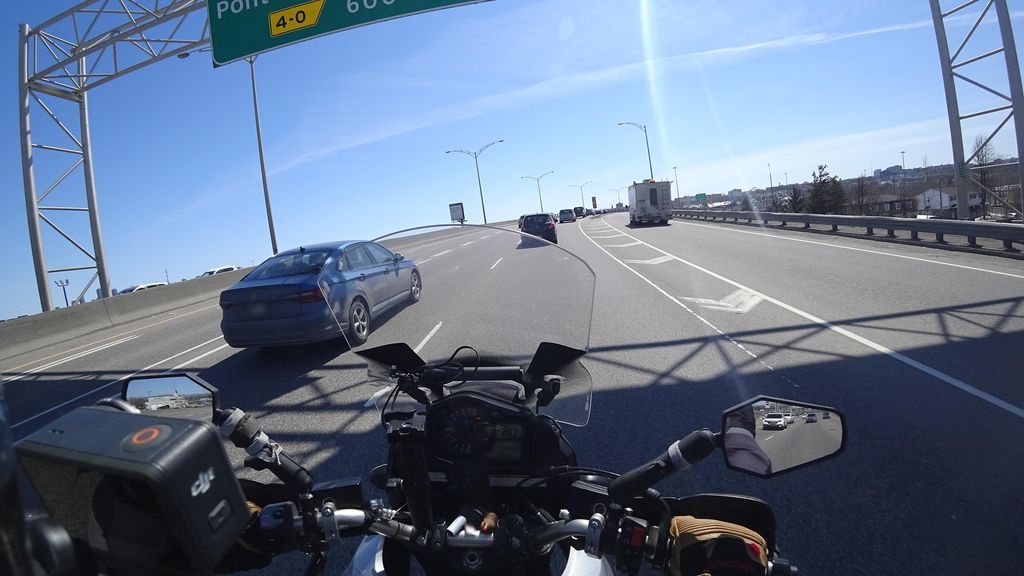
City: quebec_city